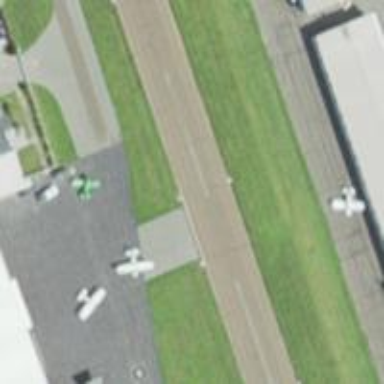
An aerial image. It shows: Image of taxiway at airport.